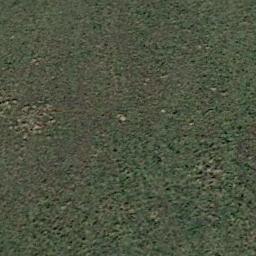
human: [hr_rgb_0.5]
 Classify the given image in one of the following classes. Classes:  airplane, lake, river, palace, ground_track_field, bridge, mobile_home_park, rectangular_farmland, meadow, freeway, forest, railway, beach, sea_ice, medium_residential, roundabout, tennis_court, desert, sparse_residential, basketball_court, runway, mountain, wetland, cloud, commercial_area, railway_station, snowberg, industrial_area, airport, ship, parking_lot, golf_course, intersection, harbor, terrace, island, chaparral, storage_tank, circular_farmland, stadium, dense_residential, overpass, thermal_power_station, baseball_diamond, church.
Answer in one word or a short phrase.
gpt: meadow